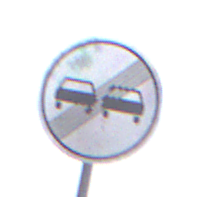
Verkehrszeichen: EndeUeberholverbot
Umgebung: Outdoor, Nature
Tageszeit: MorningAfternoon
Wetter: Overcast
Licht: Natural
Jahreszeit: NotSpecified
Kontrast: LowContrast